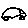
Label: car